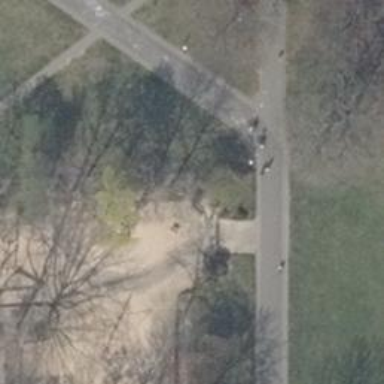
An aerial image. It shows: Deciduous broadleaved tree in park.